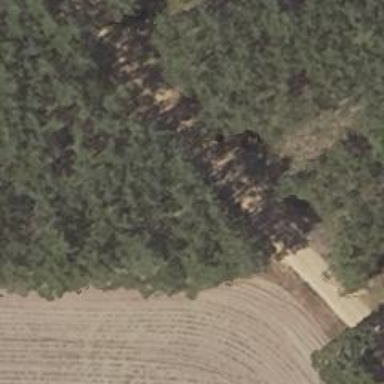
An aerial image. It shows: Track road with grade3 tracktype.